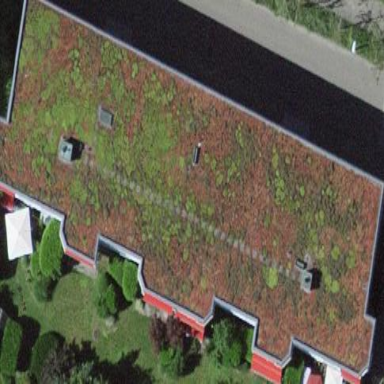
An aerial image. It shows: Apartment building with flat roof.